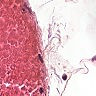
Metastatic tissue present: no